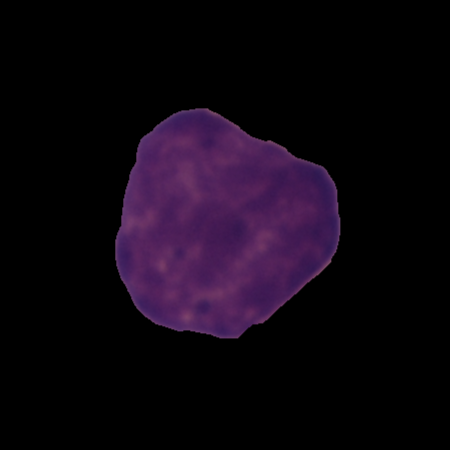
Label: cancer